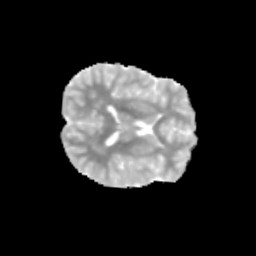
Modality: MD
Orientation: axial
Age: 13
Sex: male
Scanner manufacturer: siemens
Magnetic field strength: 3 T
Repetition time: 3.8 s
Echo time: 0.07 s